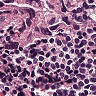
Metastatic tissue present: yes